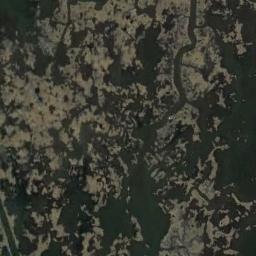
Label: wetland